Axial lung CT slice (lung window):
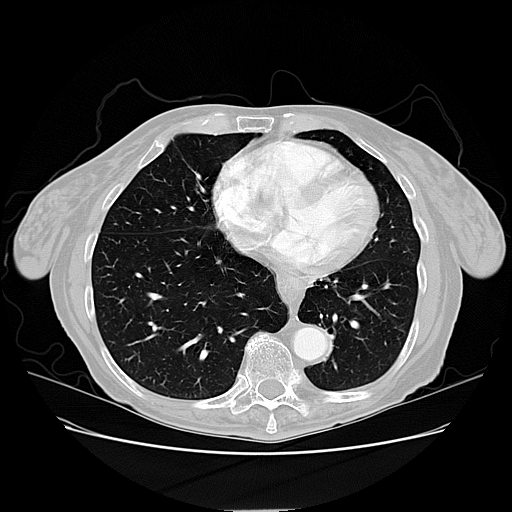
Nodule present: no